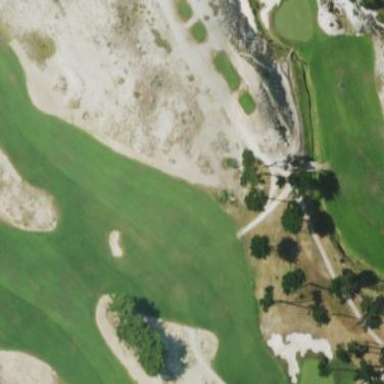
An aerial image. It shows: Golf fairway in the image.